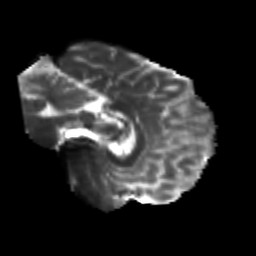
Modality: T2w
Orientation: sagittal
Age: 24
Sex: male
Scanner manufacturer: siemens
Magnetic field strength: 3 T
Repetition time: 3.5 s
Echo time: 0.104 s